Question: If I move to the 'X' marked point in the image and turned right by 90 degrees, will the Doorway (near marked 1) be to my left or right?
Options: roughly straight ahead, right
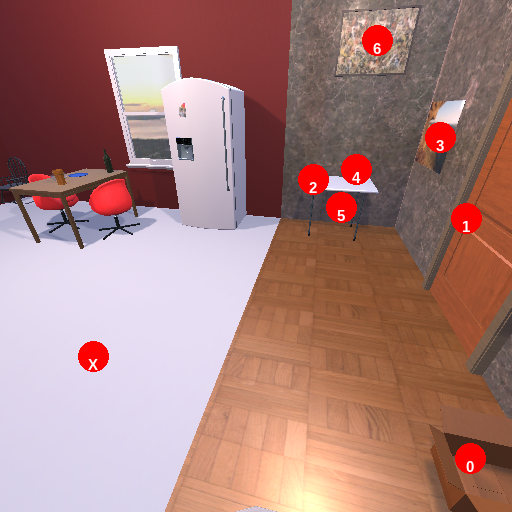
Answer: roughly straight ahead